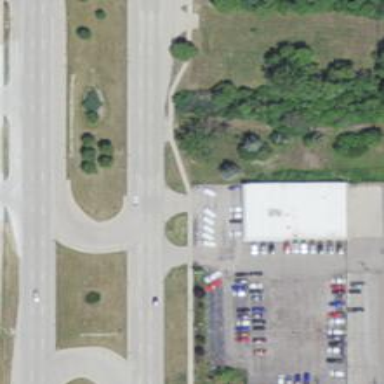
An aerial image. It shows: Primary highway.